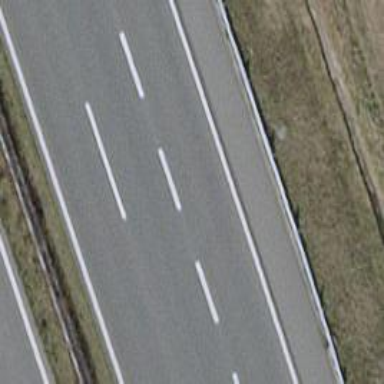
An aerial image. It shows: Motorway link.